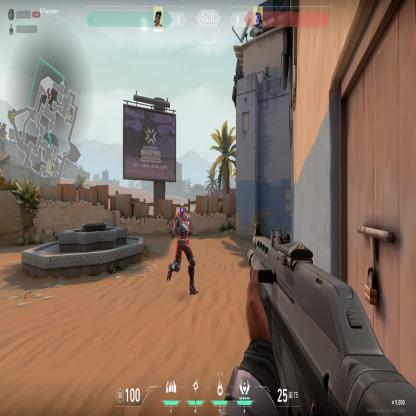
Label: enemy